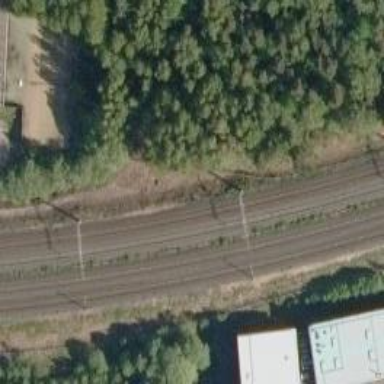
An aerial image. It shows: Railway with continuous electrified contact lines.